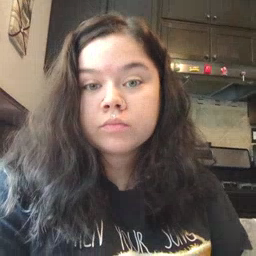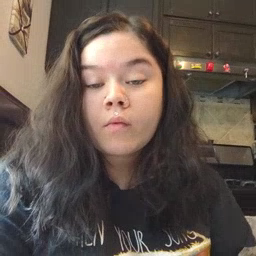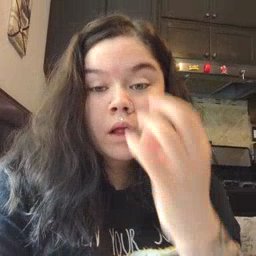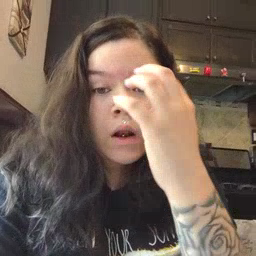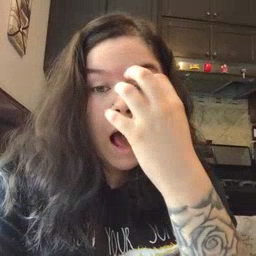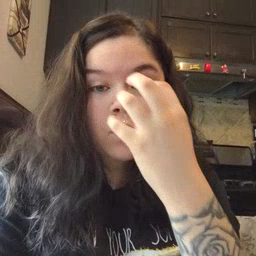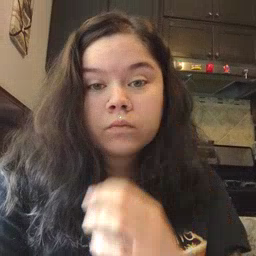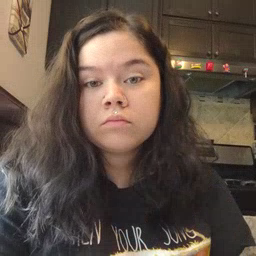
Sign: clown